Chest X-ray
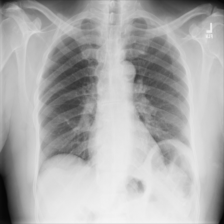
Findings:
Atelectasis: negative
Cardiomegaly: negative
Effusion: negative
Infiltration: negative
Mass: negative
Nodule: negative
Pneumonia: negative
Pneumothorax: negative
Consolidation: negative
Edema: negative
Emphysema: negative
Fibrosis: negative
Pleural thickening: negative
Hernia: negative